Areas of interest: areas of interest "Flower, Bird, Fish, and Insect Market"
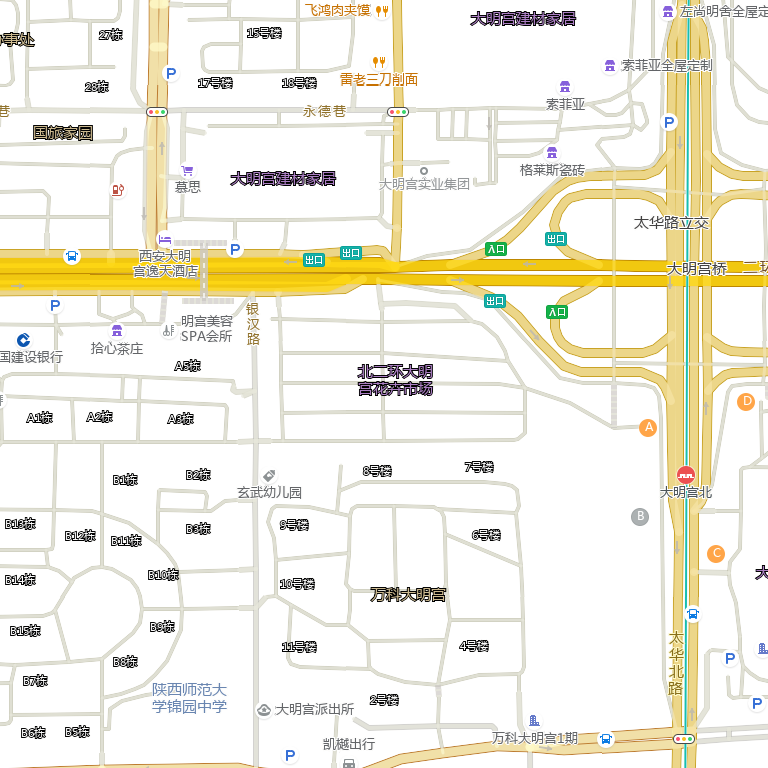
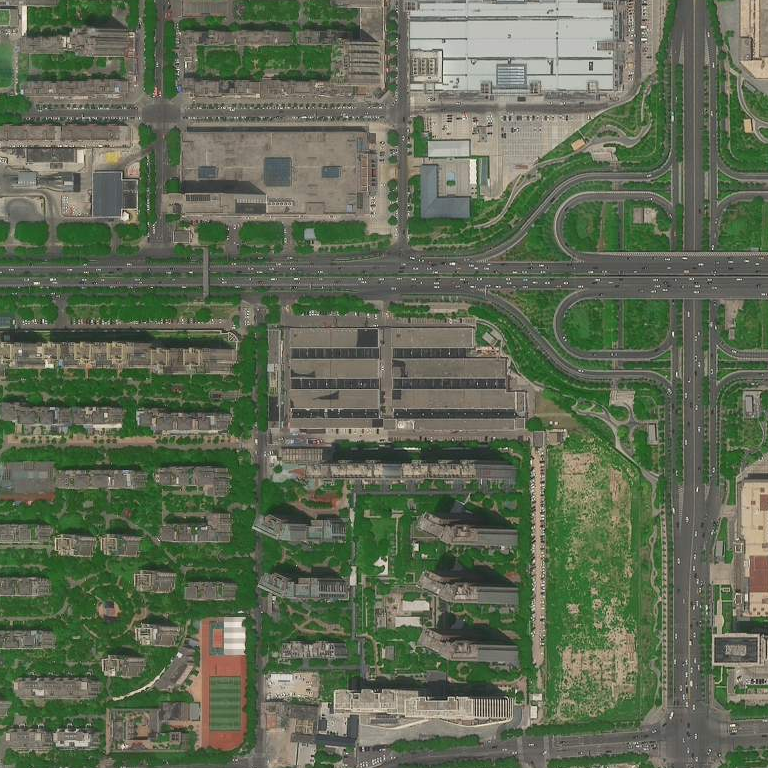